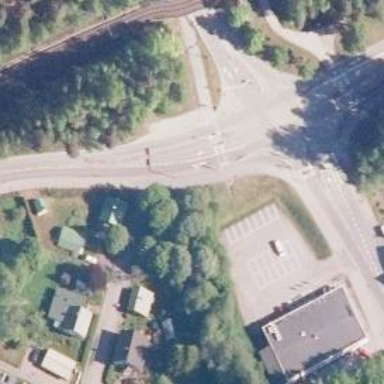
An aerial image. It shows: Island crossing on the road.